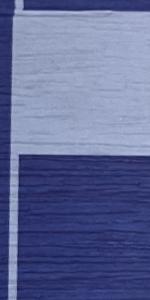
Label: Empty